Interaction volume radius: 5 \u00c5
Interaction volume height: 10 \u00c5
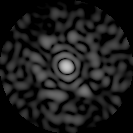
Disorder parameter: 0.8471